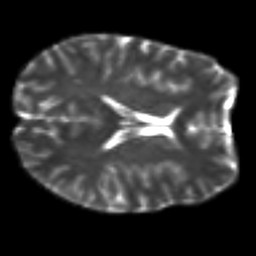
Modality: T2w
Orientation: axial
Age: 22
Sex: male
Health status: ill
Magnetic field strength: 3 T
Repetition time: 8.4 s
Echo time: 0.0926 s